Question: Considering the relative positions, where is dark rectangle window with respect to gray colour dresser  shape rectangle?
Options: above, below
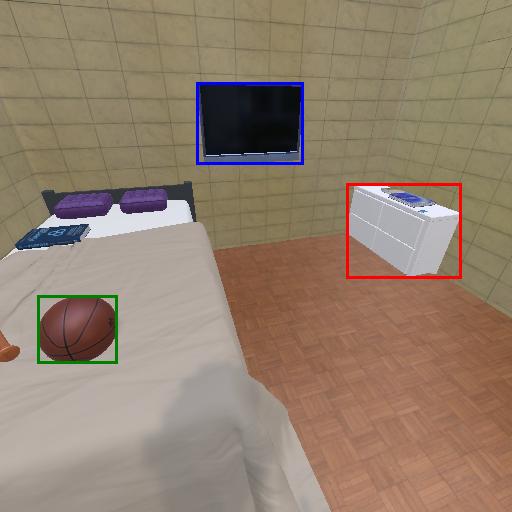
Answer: above